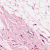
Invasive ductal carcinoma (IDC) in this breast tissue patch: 0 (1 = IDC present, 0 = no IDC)